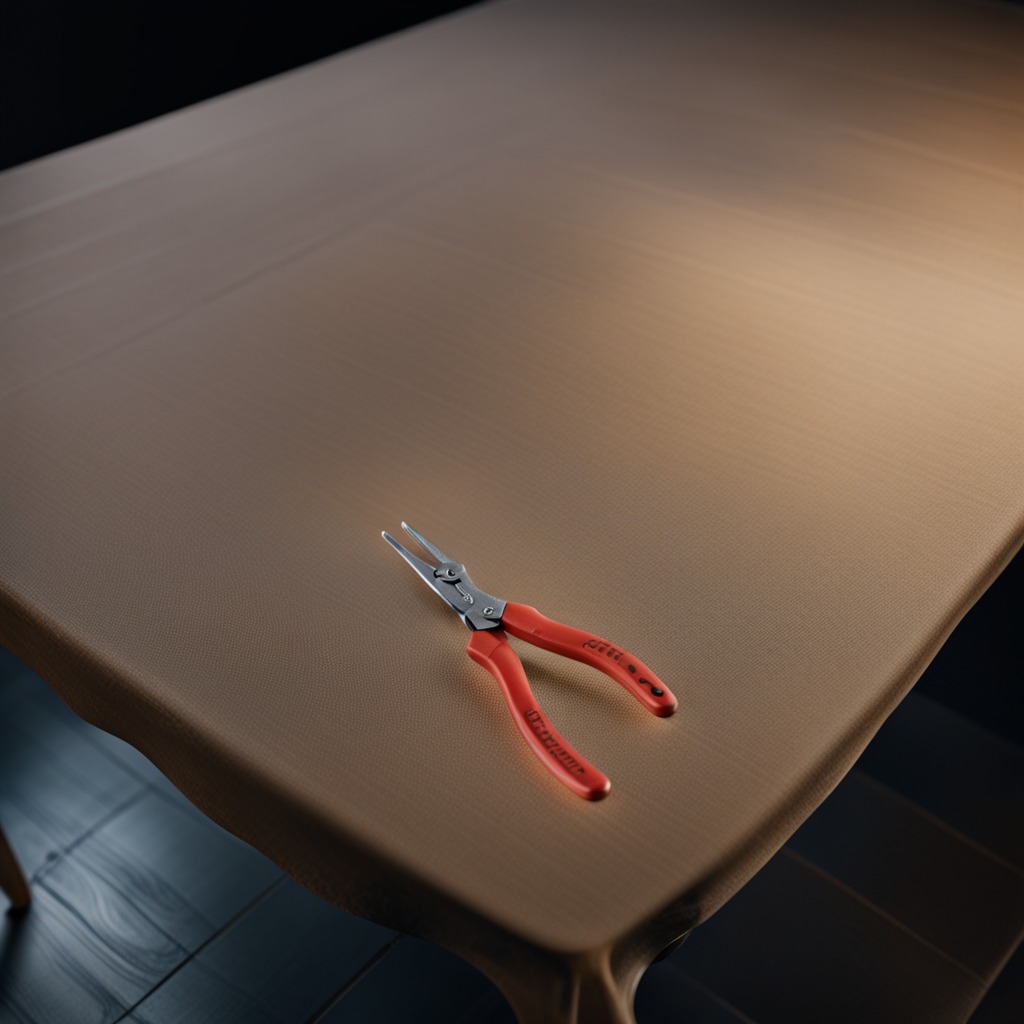
A plier lies on the wooden table.